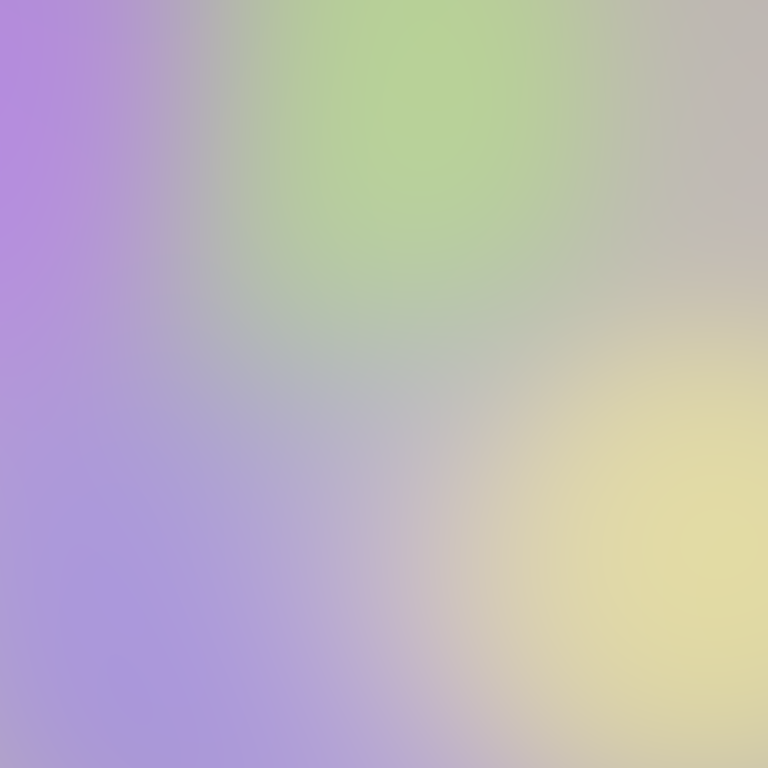
Abstract light effect, smooth gradient from soft lavender to pale green, serene atmosphere, diffuse glow, no room, no furniture, no objects.